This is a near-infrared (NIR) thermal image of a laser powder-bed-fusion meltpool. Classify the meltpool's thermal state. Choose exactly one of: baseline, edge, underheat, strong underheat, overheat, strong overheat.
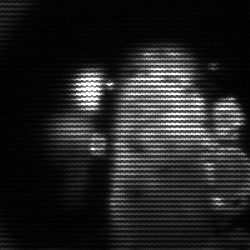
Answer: strong underheat